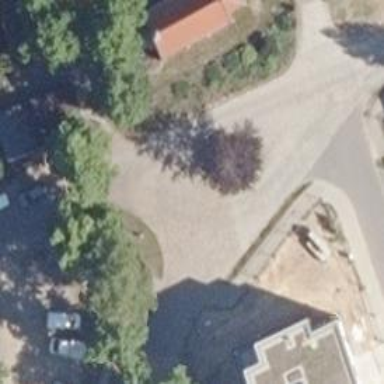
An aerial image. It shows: Residential road.